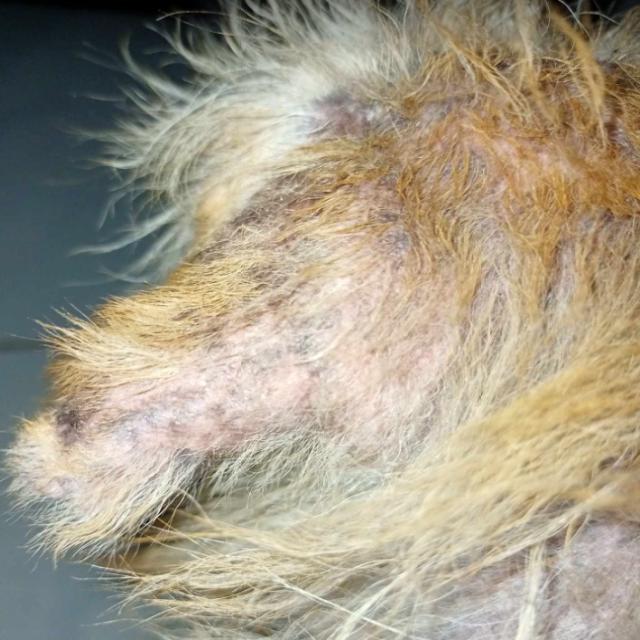
Canine demodicosis (Demodex mange) — caused by Demodex canis mites. Presents with alopecia, follicular papules, pustules, and comedones. Often localized on face and forelimbs.